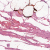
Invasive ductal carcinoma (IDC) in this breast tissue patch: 0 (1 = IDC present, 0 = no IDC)